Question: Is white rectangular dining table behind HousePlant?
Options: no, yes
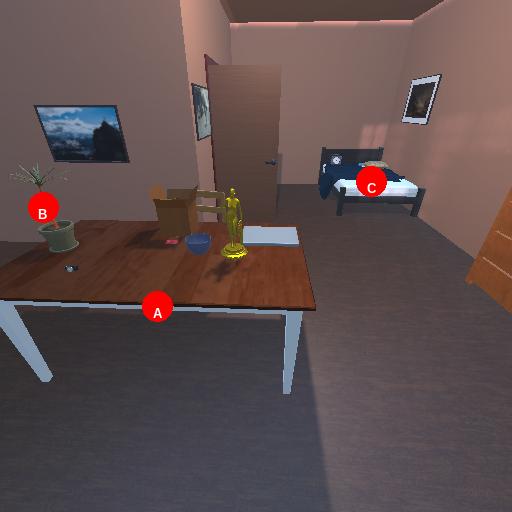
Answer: no